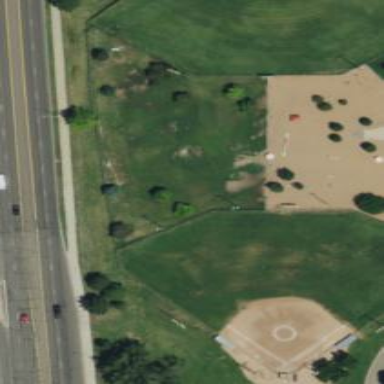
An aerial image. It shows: Dog park for leisure land.